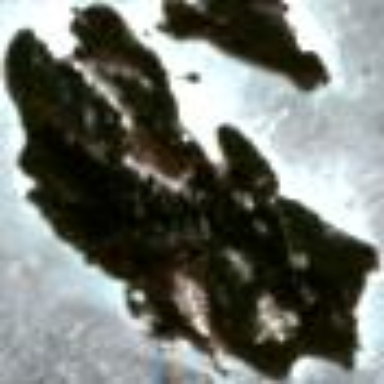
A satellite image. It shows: Islet.